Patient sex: F
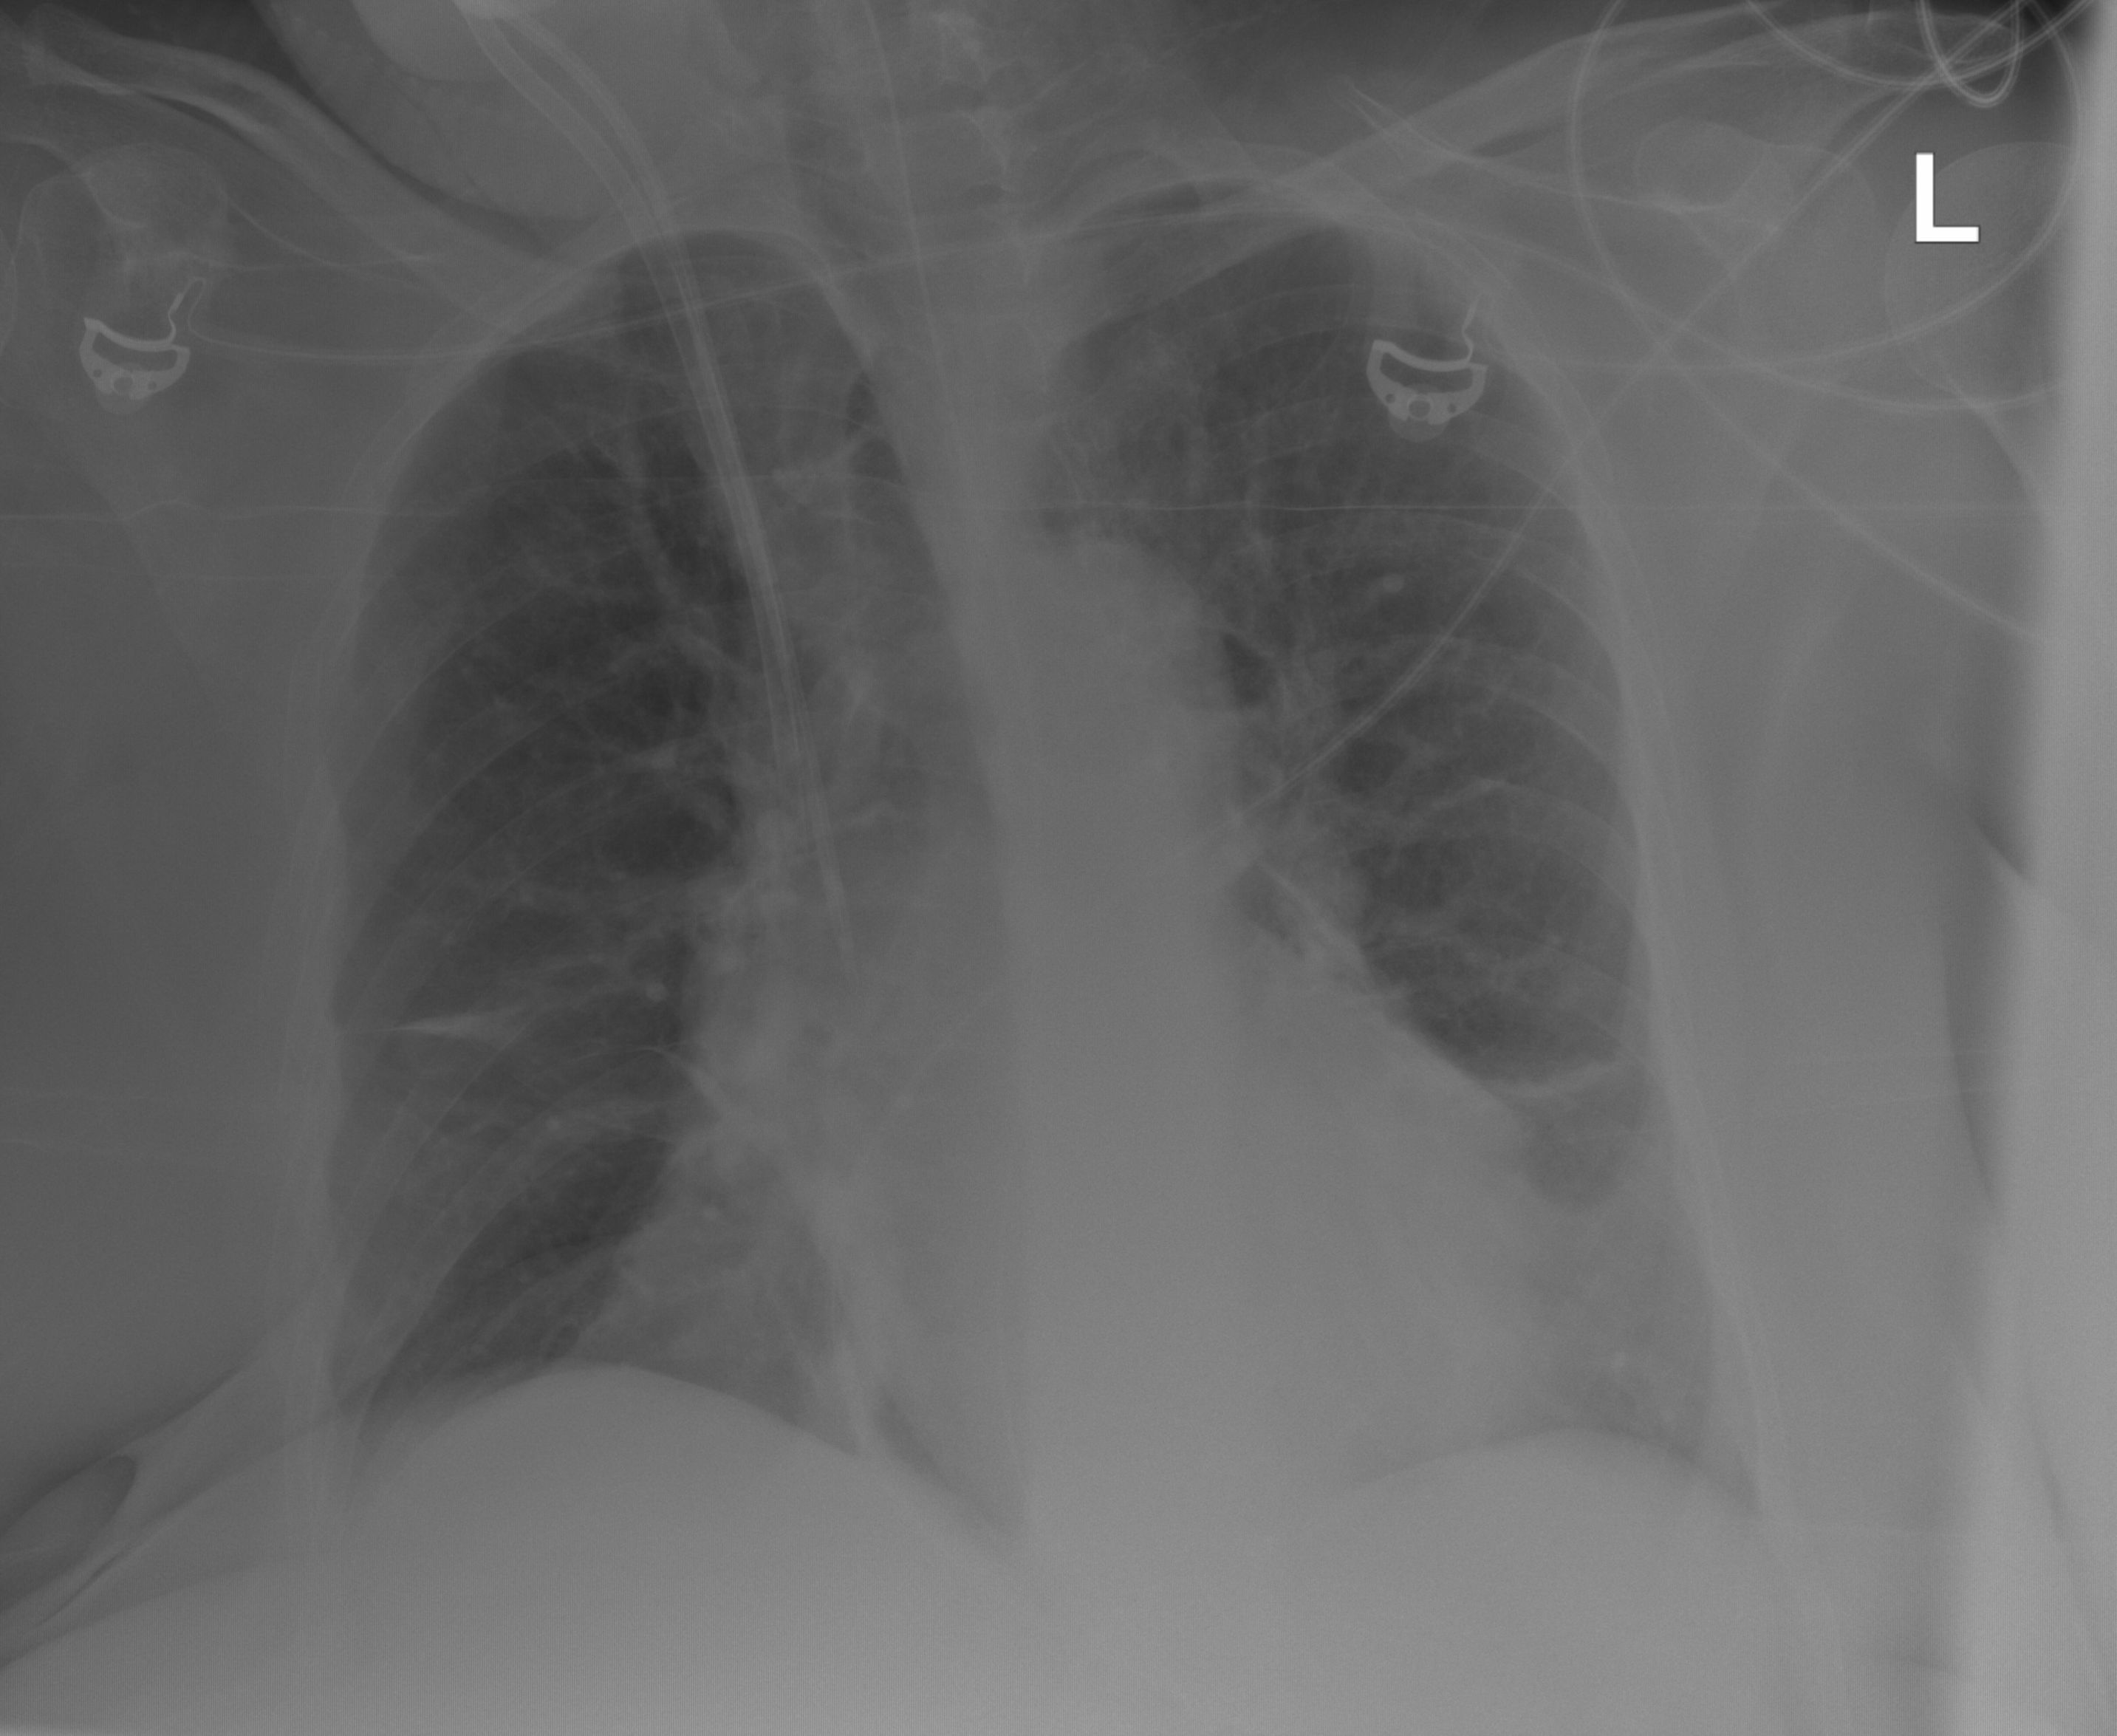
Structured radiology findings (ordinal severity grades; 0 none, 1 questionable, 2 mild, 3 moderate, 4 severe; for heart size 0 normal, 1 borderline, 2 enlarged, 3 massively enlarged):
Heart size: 1
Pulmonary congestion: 0
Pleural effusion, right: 0
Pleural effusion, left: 0
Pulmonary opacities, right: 0
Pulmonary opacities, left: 0
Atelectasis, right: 2
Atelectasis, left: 2